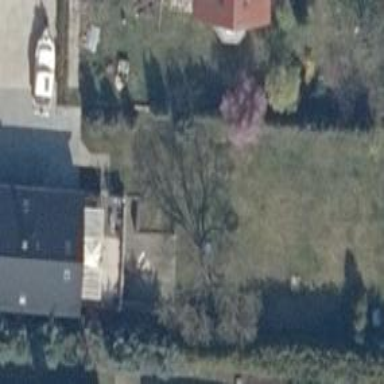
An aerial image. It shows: Beautiful tree in nature.